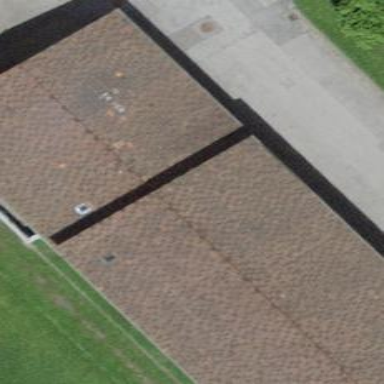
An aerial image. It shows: School building.